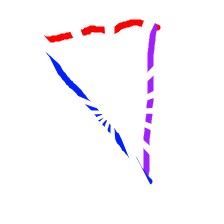
Shape: triangle